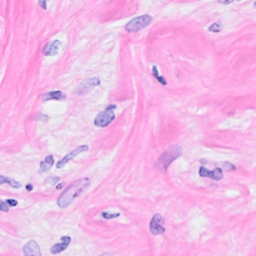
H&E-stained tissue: Breast